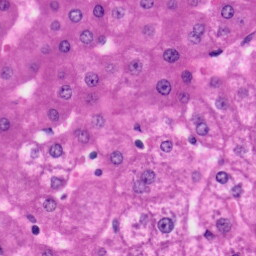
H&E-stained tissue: Liver